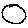
Label: circle